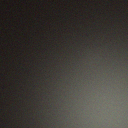
Screen state: off